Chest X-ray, AP view. Patient: 48 years old, sex M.
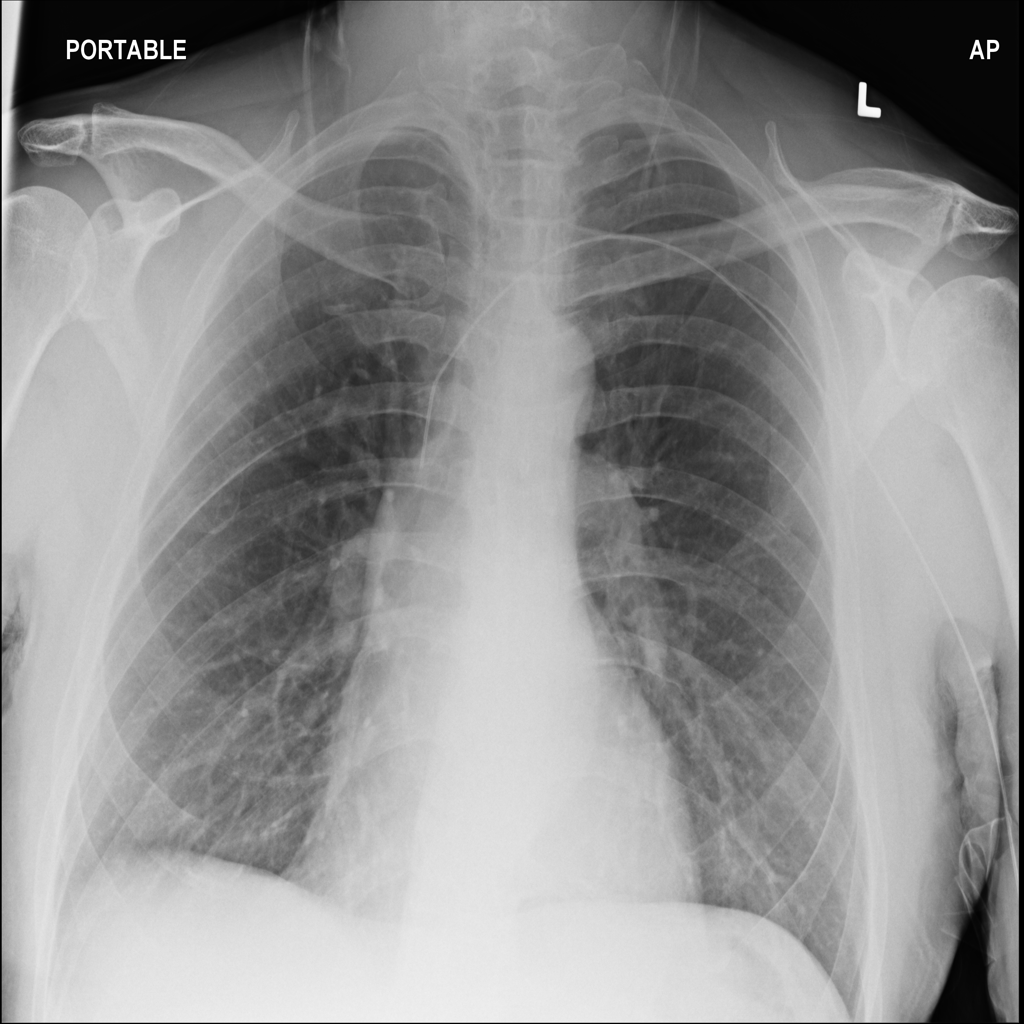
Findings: No Finding